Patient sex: M
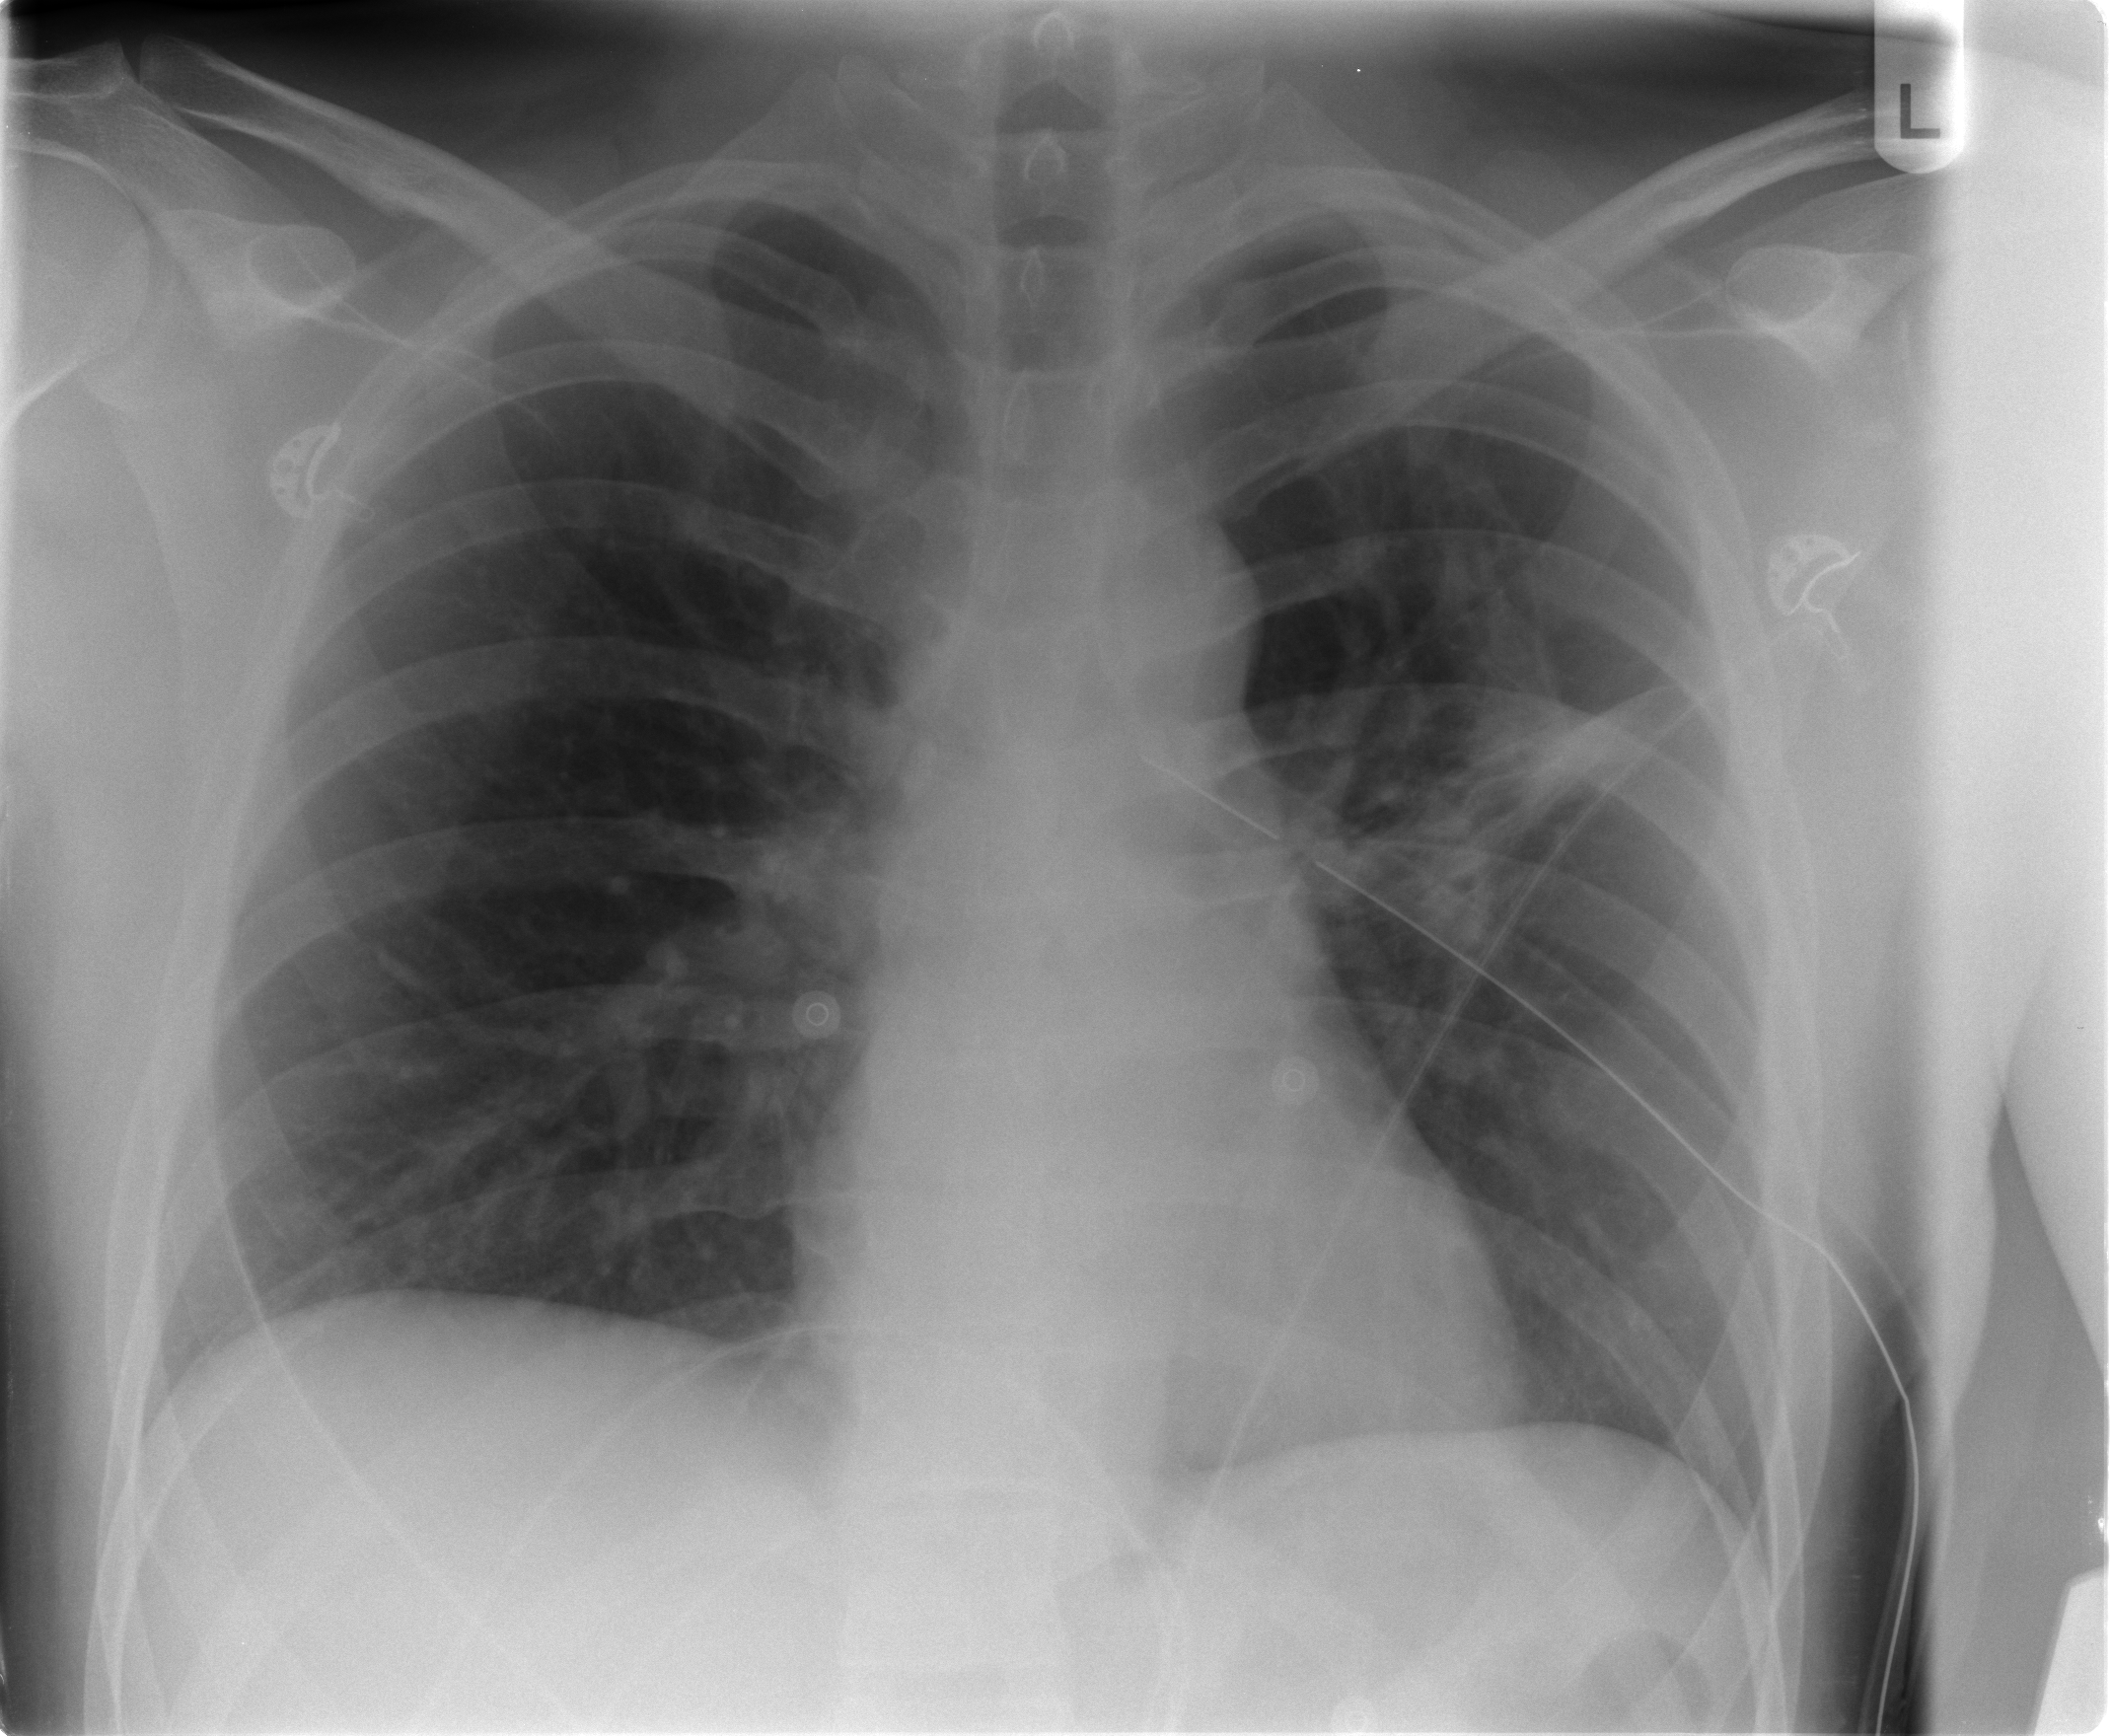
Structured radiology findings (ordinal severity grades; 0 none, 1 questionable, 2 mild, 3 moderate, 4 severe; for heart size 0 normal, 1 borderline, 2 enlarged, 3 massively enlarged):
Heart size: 0
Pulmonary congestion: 0
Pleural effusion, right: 0
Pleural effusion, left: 0
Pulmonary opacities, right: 0
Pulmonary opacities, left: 0
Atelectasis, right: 2
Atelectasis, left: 2